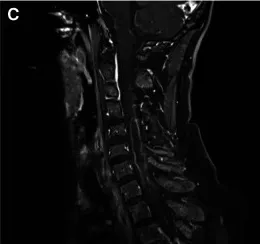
Along with axial views in contrast-enhanced T1WI.
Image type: radiology (mri)